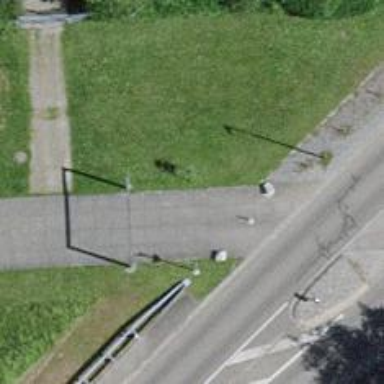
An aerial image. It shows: Bollard barrier.